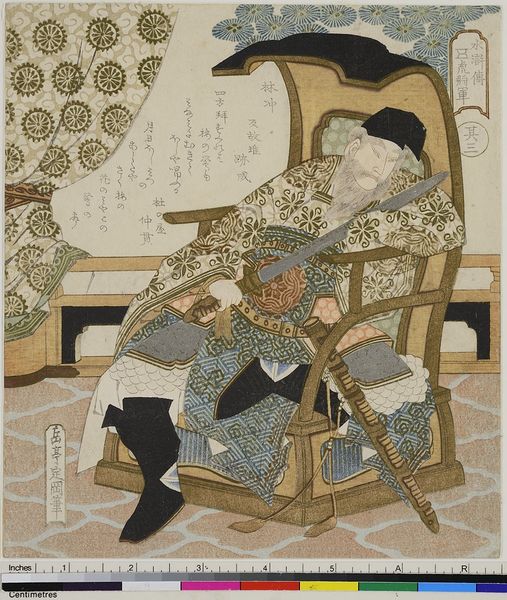
Titel: Lin Chong, Blatt 3 aus der Serie: Die fünf Tigergeneräle des Suikoden
Künstler: Yashima Gakutei
Standort: Hamburg
Institution: Museum für Kunst und Gewerbe Hamburg
Schlagwörter: sitzen, stuhl, mütze, ärmel, vorhang, sessel, sitzend, holzschnitt, japan, schrift, ruhen, schlafen, thron, gardine, scheide, fussboden, druckgraphik, druckgrafik, schwert, waffe, asiatisch, stiefel, herrscher, krieger, general, baldachin, feldherr, zeit, farbholzschnitt, kimono, leger, samurai, marschall, edo, reproduktionen, druckerzeugnisse, oberbefehlshaber, samurai8